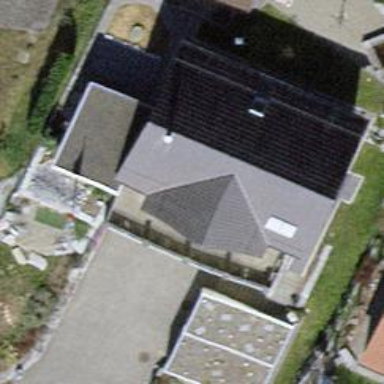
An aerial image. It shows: Gabled roofed house.